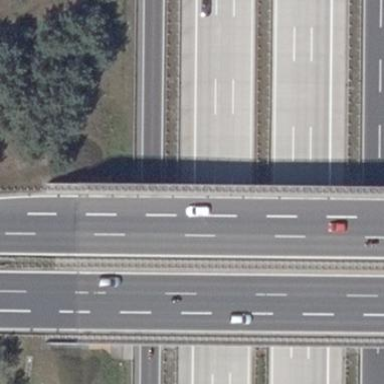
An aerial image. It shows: Bridge with beam structure.